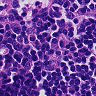
Metastatic tissue present: no